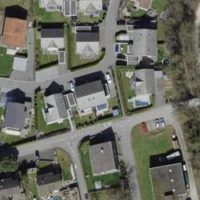
EUNIS habitat code: 54
Species observed at this site:
Carpinus betulus